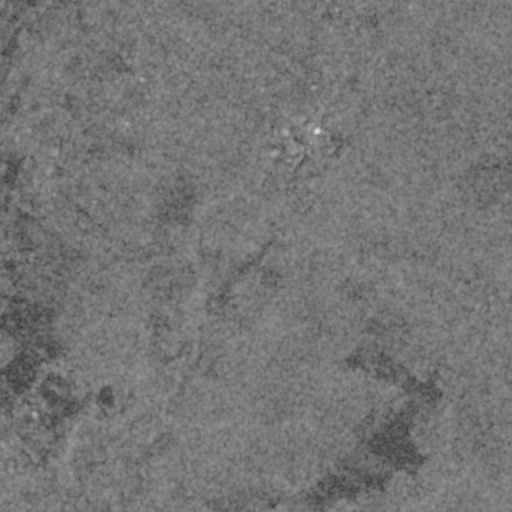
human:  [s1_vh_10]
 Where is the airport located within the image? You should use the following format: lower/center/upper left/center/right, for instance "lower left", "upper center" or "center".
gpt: The airport is located in the upper left of the image.
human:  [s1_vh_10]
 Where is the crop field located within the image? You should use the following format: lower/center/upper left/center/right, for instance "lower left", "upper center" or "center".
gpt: The crop field is located in the left of the image.
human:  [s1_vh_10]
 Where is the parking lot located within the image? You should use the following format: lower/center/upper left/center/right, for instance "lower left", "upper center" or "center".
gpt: The parking lot is located in the upper center of the image.
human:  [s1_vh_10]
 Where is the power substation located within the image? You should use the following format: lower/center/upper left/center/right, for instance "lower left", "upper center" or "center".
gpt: The power substation is located in the upper left of the image.
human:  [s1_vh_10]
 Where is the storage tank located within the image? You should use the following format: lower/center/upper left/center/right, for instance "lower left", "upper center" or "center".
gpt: The storage tank is located in the center of the image.
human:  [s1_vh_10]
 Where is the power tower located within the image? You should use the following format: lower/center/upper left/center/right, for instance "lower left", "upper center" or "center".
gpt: There is no power tower in the image.

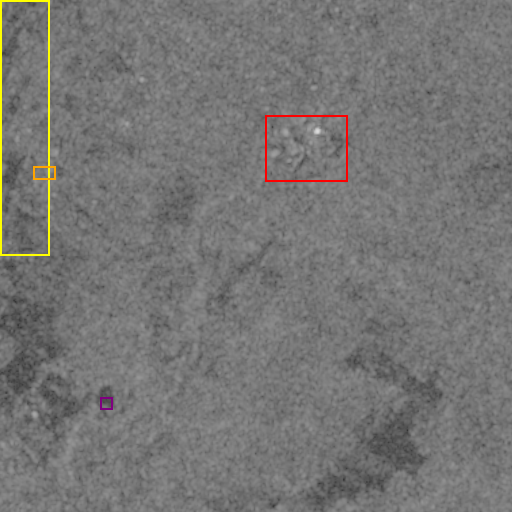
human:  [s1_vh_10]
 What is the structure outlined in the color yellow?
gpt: The structure outlined in yellow is a crop field.
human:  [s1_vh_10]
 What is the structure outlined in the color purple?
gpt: The structure outlined in purple is a park.
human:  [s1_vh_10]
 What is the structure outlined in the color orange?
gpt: The structure outlined in orange is a power substation.
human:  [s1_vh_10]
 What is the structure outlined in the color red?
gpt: The structure outlined in red is a quarry.
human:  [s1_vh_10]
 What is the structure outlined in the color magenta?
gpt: There is no magenta outline.